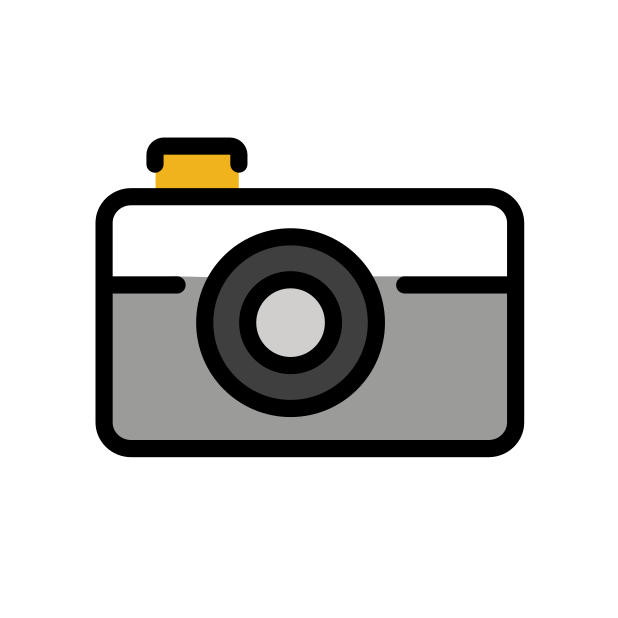
Emoji: 📷
Name: camera
Unicode: 0x1f4f7